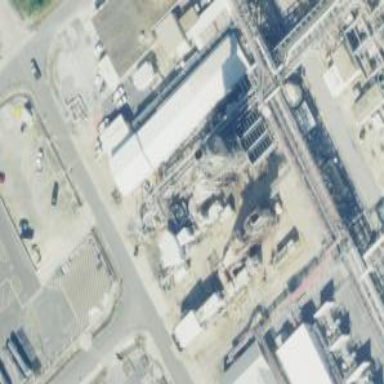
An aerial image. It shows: Gas turbine generator.